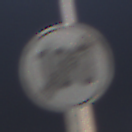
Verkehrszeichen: EndeGeschwindigkeit100
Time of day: Night
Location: Outdoor (Urban)
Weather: PartlyCloudy
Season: NotSpecified
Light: Artificial